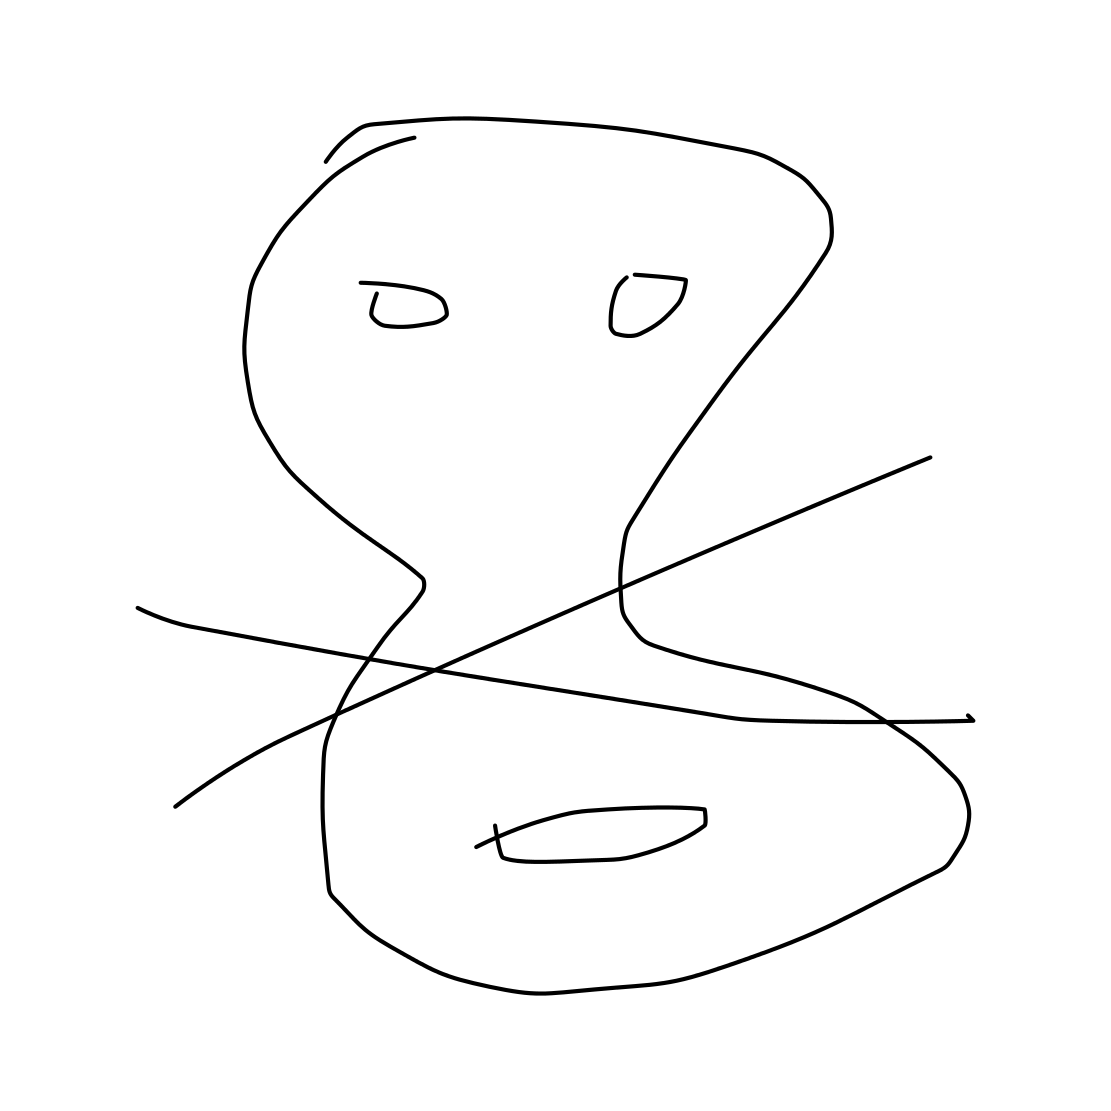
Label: skull